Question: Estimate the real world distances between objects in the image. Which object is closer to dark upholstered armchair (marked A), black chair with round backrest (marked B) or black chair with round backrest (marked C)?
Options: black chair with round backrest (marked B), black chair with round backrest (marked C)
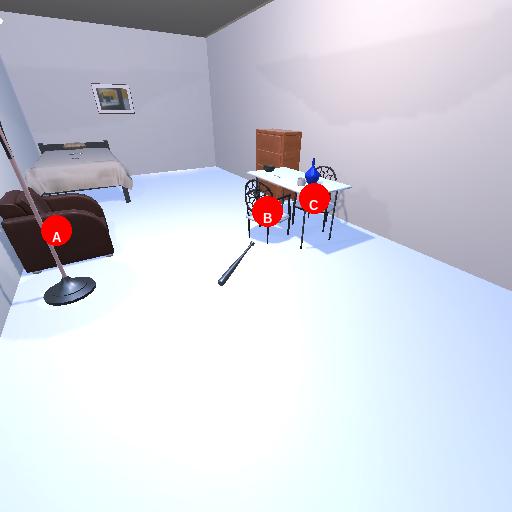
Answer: black chair with round backrest (marked B)